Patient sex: F
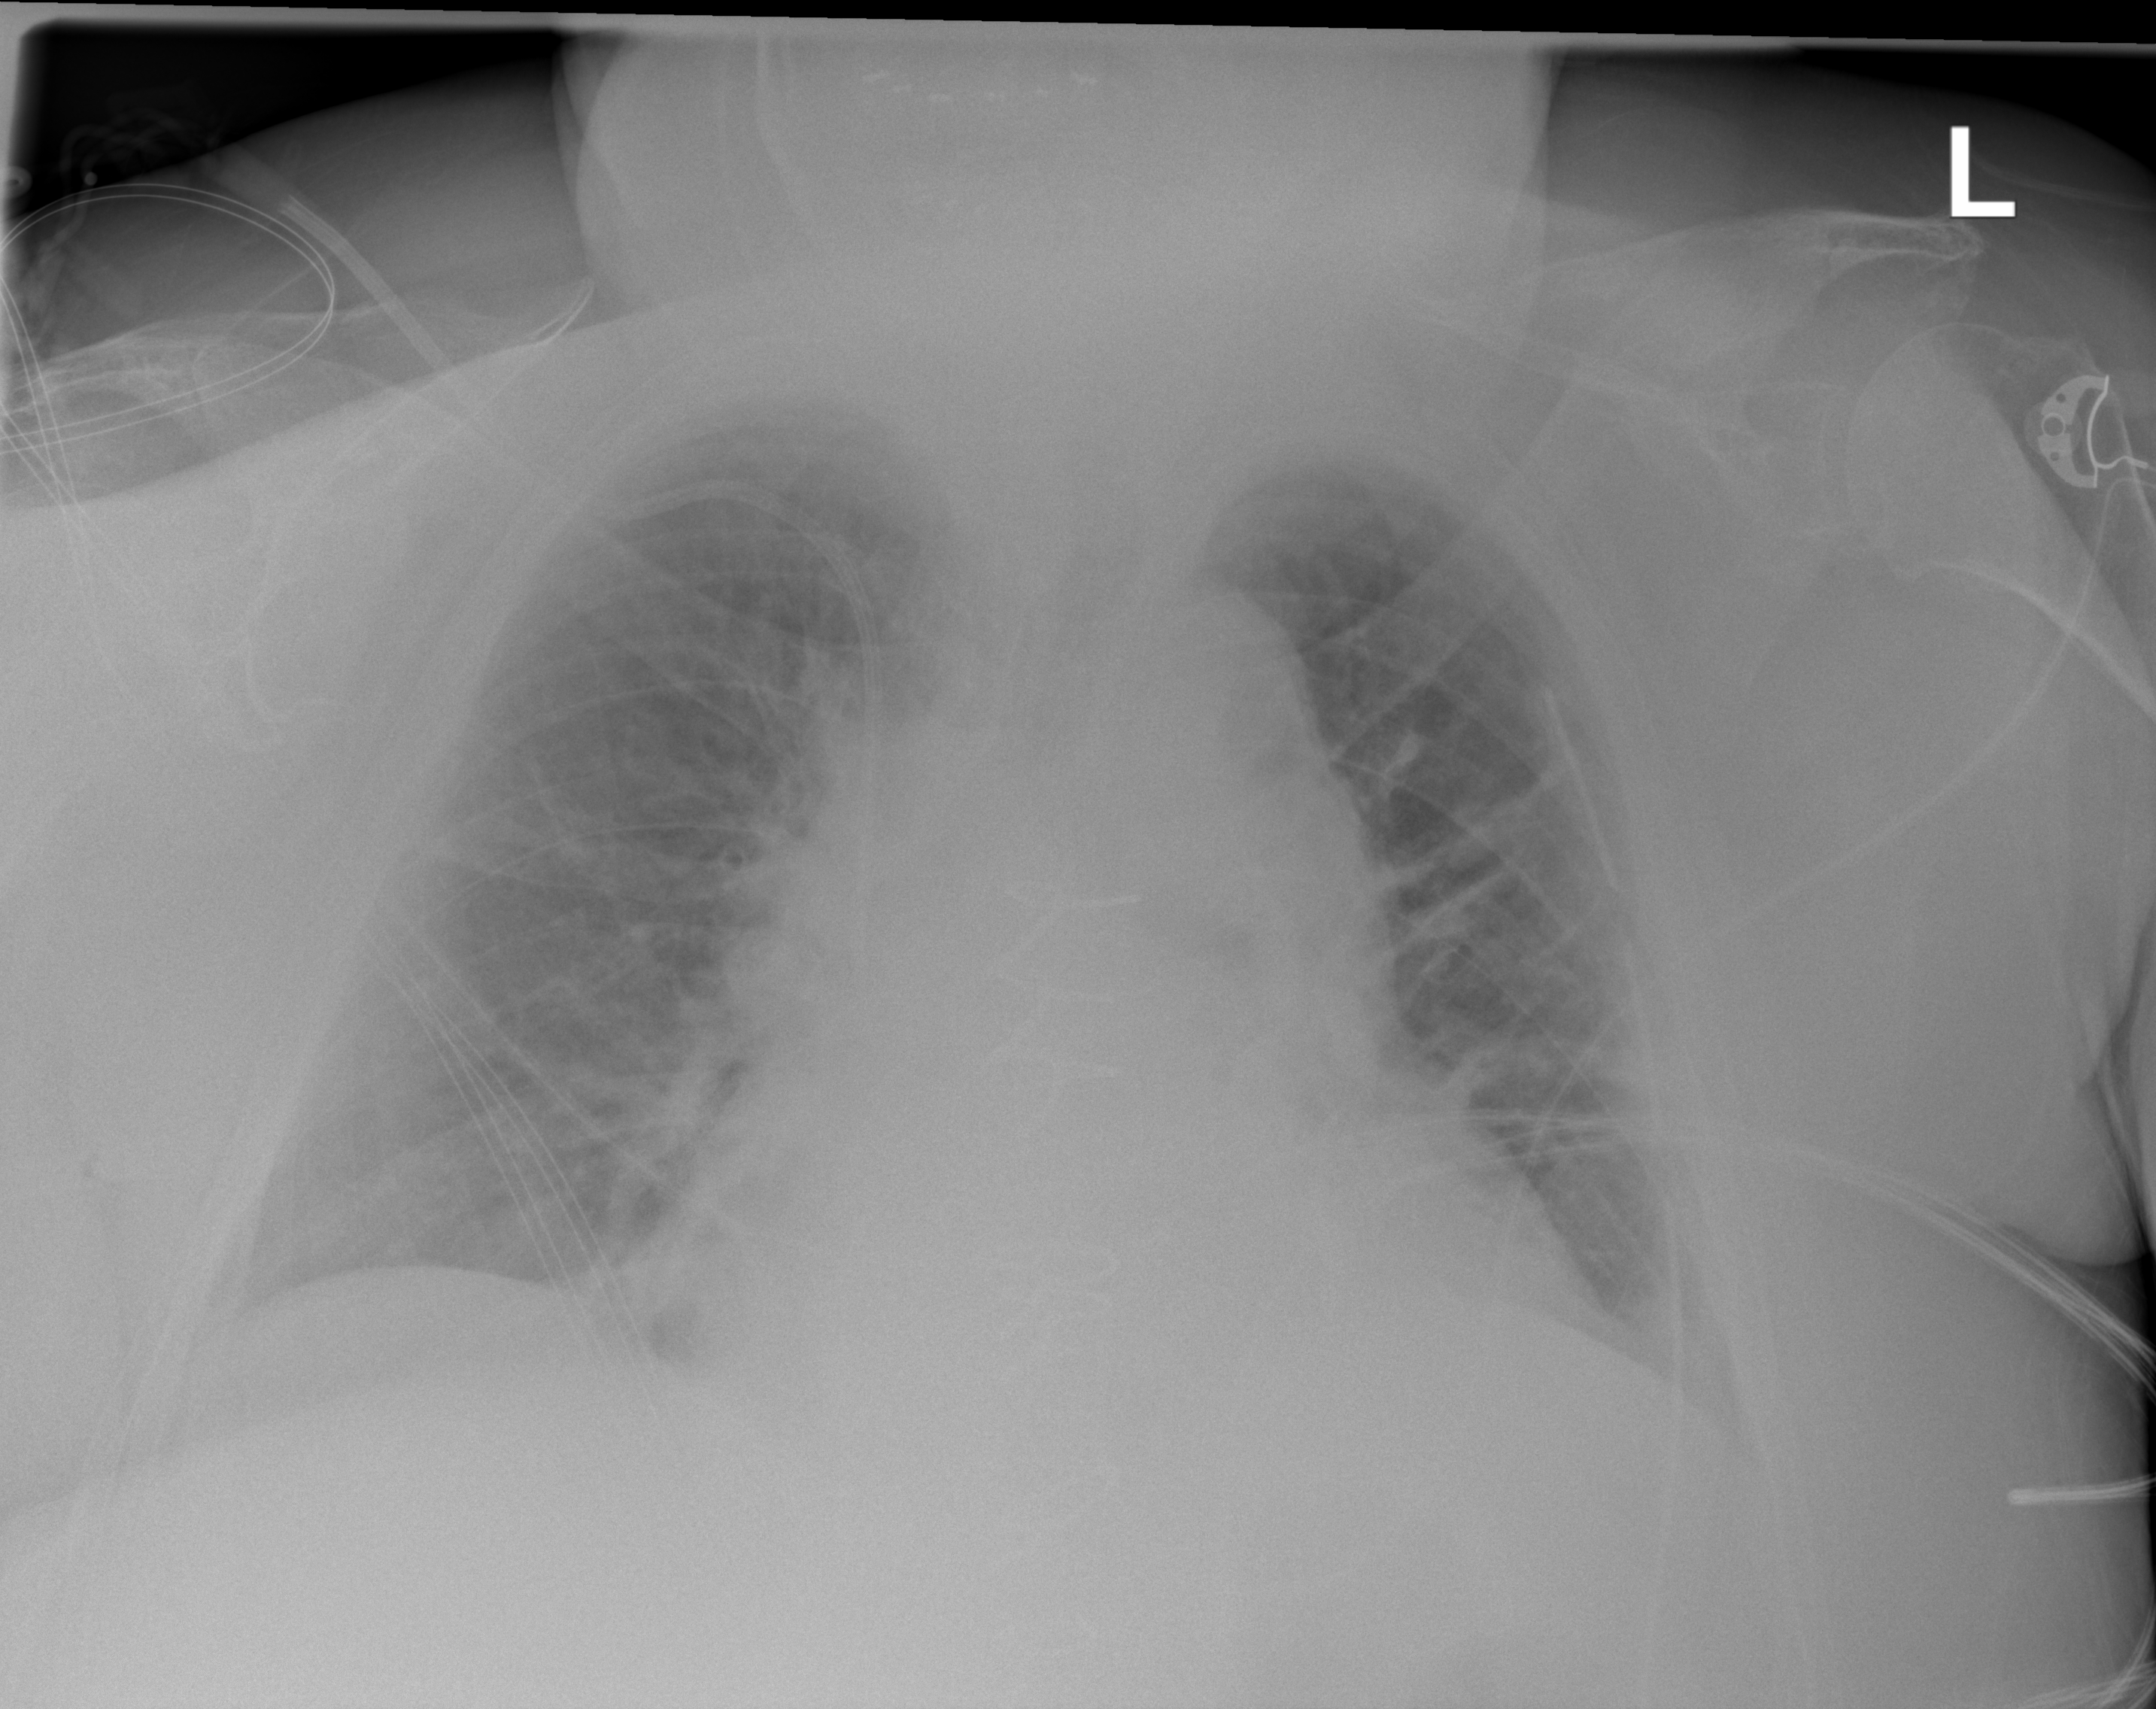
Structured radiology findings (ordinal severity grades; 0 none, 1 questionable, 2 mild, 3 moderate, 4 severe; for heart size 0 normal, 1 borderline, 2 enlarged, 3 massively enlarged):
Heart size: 2
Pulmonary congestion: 2
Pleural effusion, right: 0
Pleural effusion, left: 0
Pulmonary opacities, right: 0
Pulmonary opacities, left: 0
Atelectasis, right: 0
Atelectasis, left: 0